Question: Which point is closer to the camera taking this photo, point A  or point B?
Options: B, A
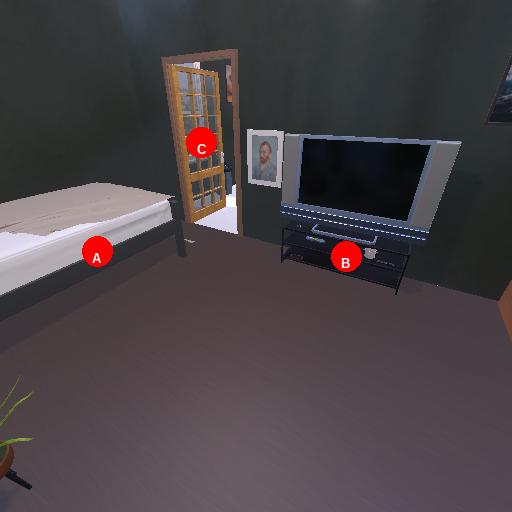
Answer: B